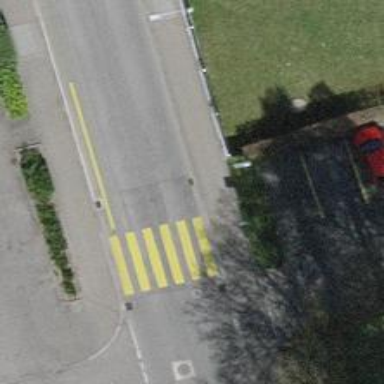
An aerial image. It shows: Pedestrian crossing with zebra markings on the footway.